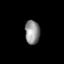
Tissue: skin
Cell type: Others
Senescence score: 0.7892
Nuclear area (px): 348
Mean DAPI intensity: 142.241